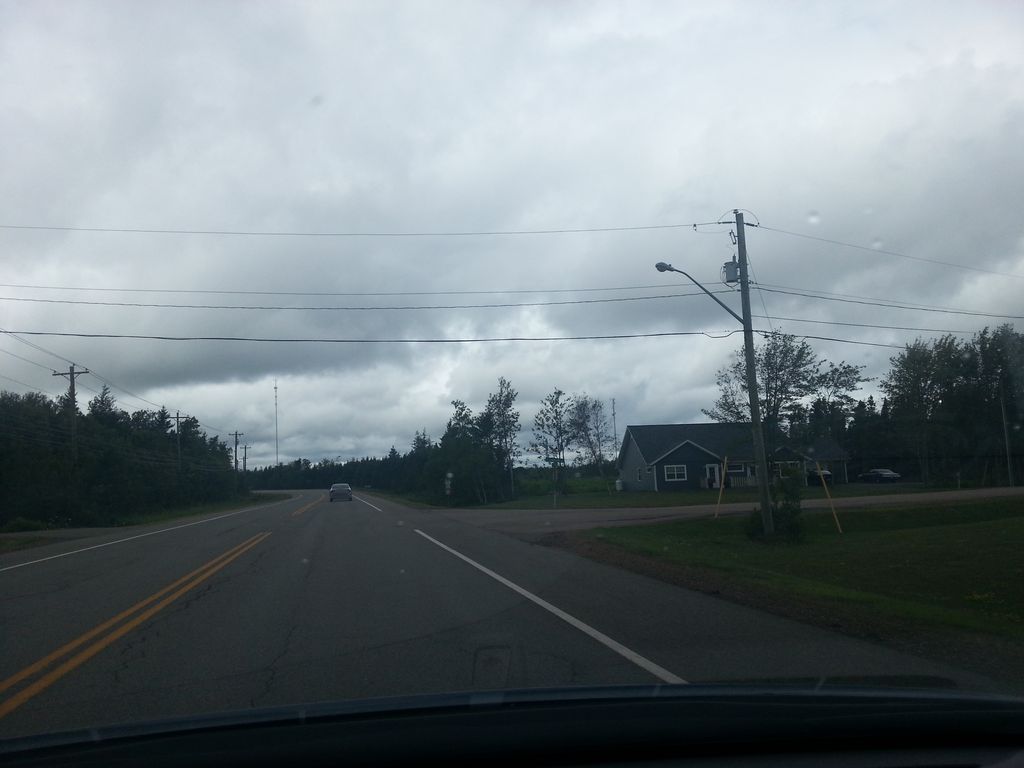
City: charlottetown